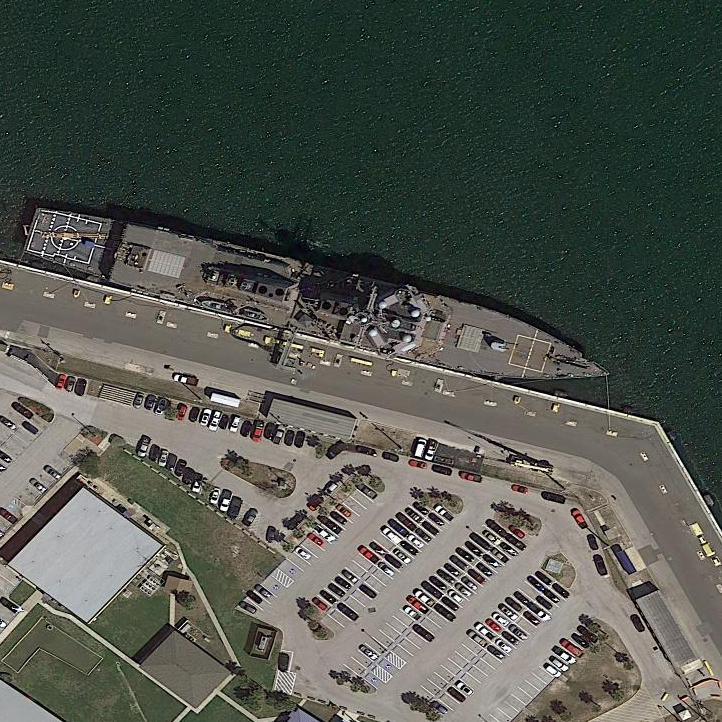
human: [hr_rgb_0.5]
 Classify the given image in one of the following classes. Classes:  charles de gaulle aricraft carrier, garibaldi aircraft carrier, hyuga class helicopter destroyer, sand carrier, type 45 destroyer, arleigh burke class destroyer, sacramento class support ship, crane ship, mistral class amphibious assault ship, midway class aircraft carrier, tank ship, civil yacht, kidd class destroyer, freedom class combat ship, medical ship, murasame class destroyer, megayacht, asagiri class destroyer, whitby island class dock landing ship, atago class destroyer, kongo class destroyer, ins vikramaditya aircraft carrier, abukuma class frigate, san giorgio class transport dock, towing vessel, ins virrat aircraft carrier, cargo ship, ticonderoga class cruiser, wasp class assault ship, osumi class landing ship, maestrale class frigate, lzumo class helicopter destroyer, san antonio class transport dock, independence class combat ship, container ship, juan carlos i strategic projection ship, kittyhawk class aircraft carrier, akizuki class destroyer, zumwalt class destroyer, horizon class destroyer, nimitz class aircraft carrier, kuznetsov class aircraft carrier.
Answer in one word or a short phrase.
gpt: Arleigh Burke class destroyer